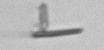
Label: fiber_TAG_external_detritus